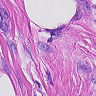
Metastatic tissue present: yes